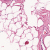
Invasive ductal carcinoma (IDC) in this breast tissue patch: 0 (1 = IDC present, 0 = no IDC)